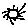
Label: sun